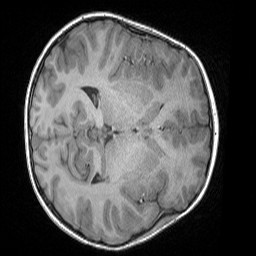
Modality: T1w
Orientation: axial
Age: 8
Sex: female
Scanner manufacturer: siemens
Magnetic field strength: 3 T
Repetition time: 1.65 s
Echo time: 0.00203 s